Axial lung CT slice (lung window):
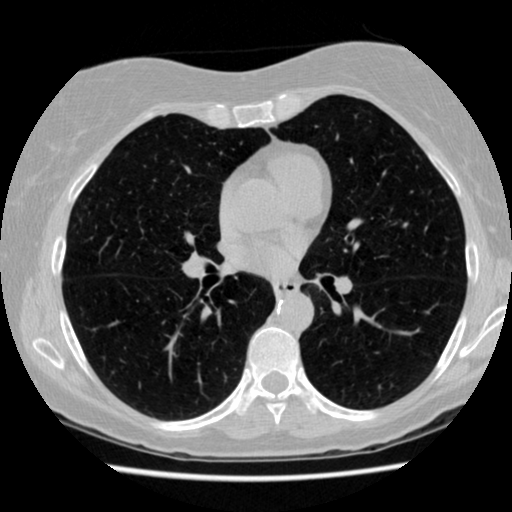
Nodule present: no